Interaction volume radius: 5 \u00c5
Interaction volume height: 15 \u00c5
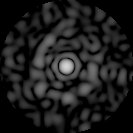
Disorder parameter: 0.811